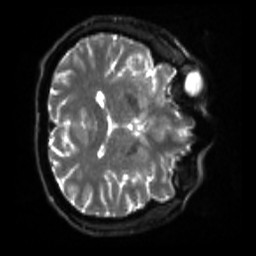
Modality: sbref
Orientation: axial
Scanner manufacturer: siemens
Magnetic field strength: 3 T
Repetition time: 4 s
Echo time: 0.0594 s